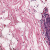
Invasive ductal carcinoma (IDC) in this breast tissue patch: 0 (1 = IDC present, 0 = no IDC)